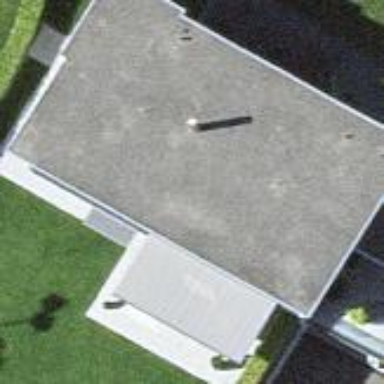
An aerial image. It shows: Simple house.